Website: slack
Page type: payment
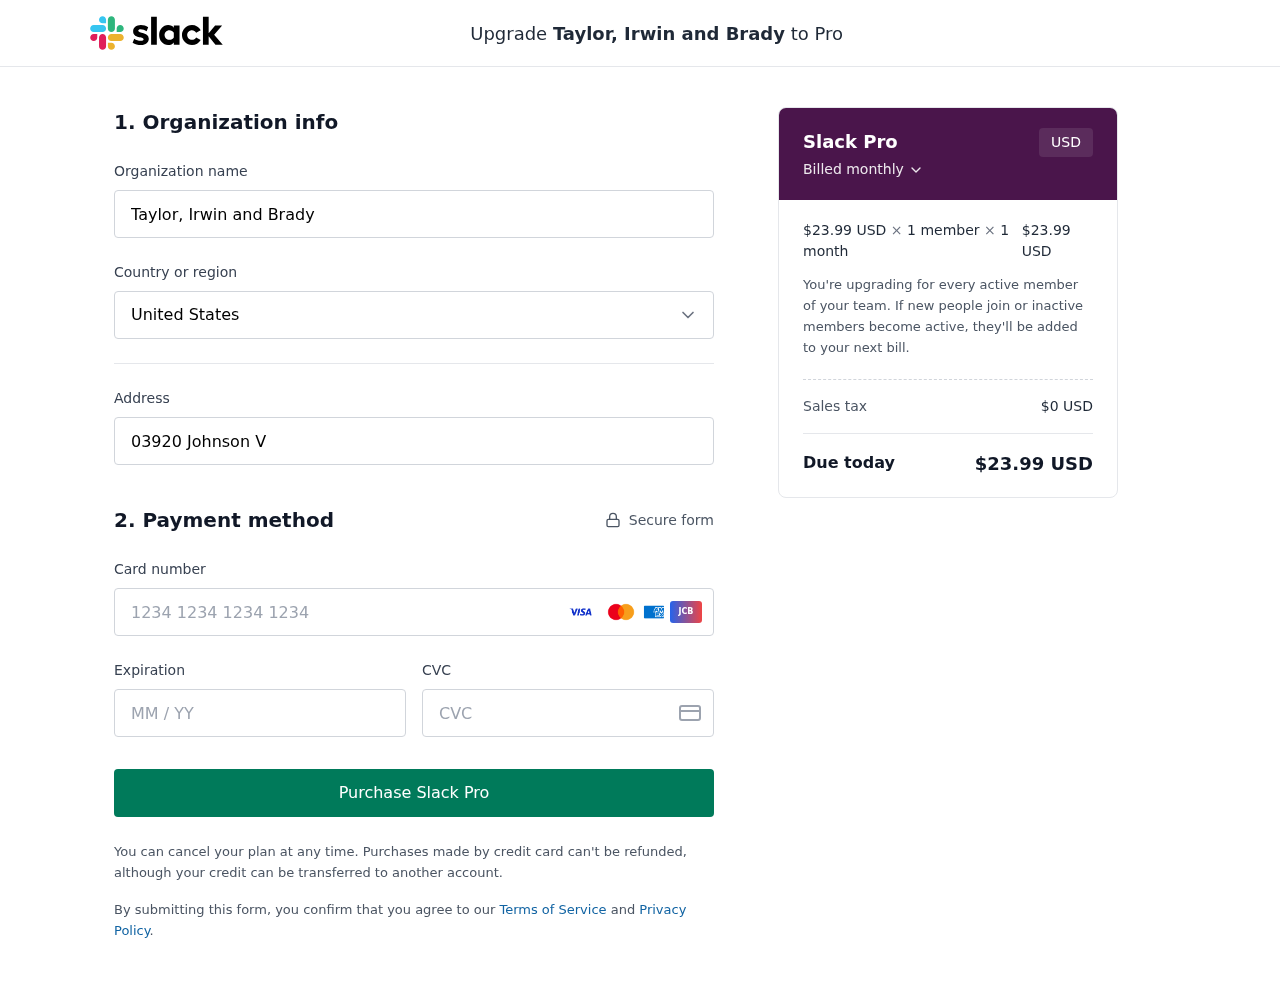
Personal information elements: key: PII_CARD_CVV
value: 692
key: PII_CARD_EXPIRY
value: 04/28
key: PII_CARD_NUMBER
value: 4236 7742 9311 4664
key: PII_COMPANY
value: Taylor, Irwin and Brady
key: PII_COUNTRY
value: United States
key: PII_STREET
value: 03920 Johnson Village
Product elements: key: PRODUCT1_PRICE
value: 23.99
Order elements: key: ORDER_SUBTOTAL
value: $23.99 USD
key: ORDER_TAX
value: $0 USD
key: ORDER_TOTAL
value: $23.99 USD